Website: ulta-beauty
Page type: billing-address
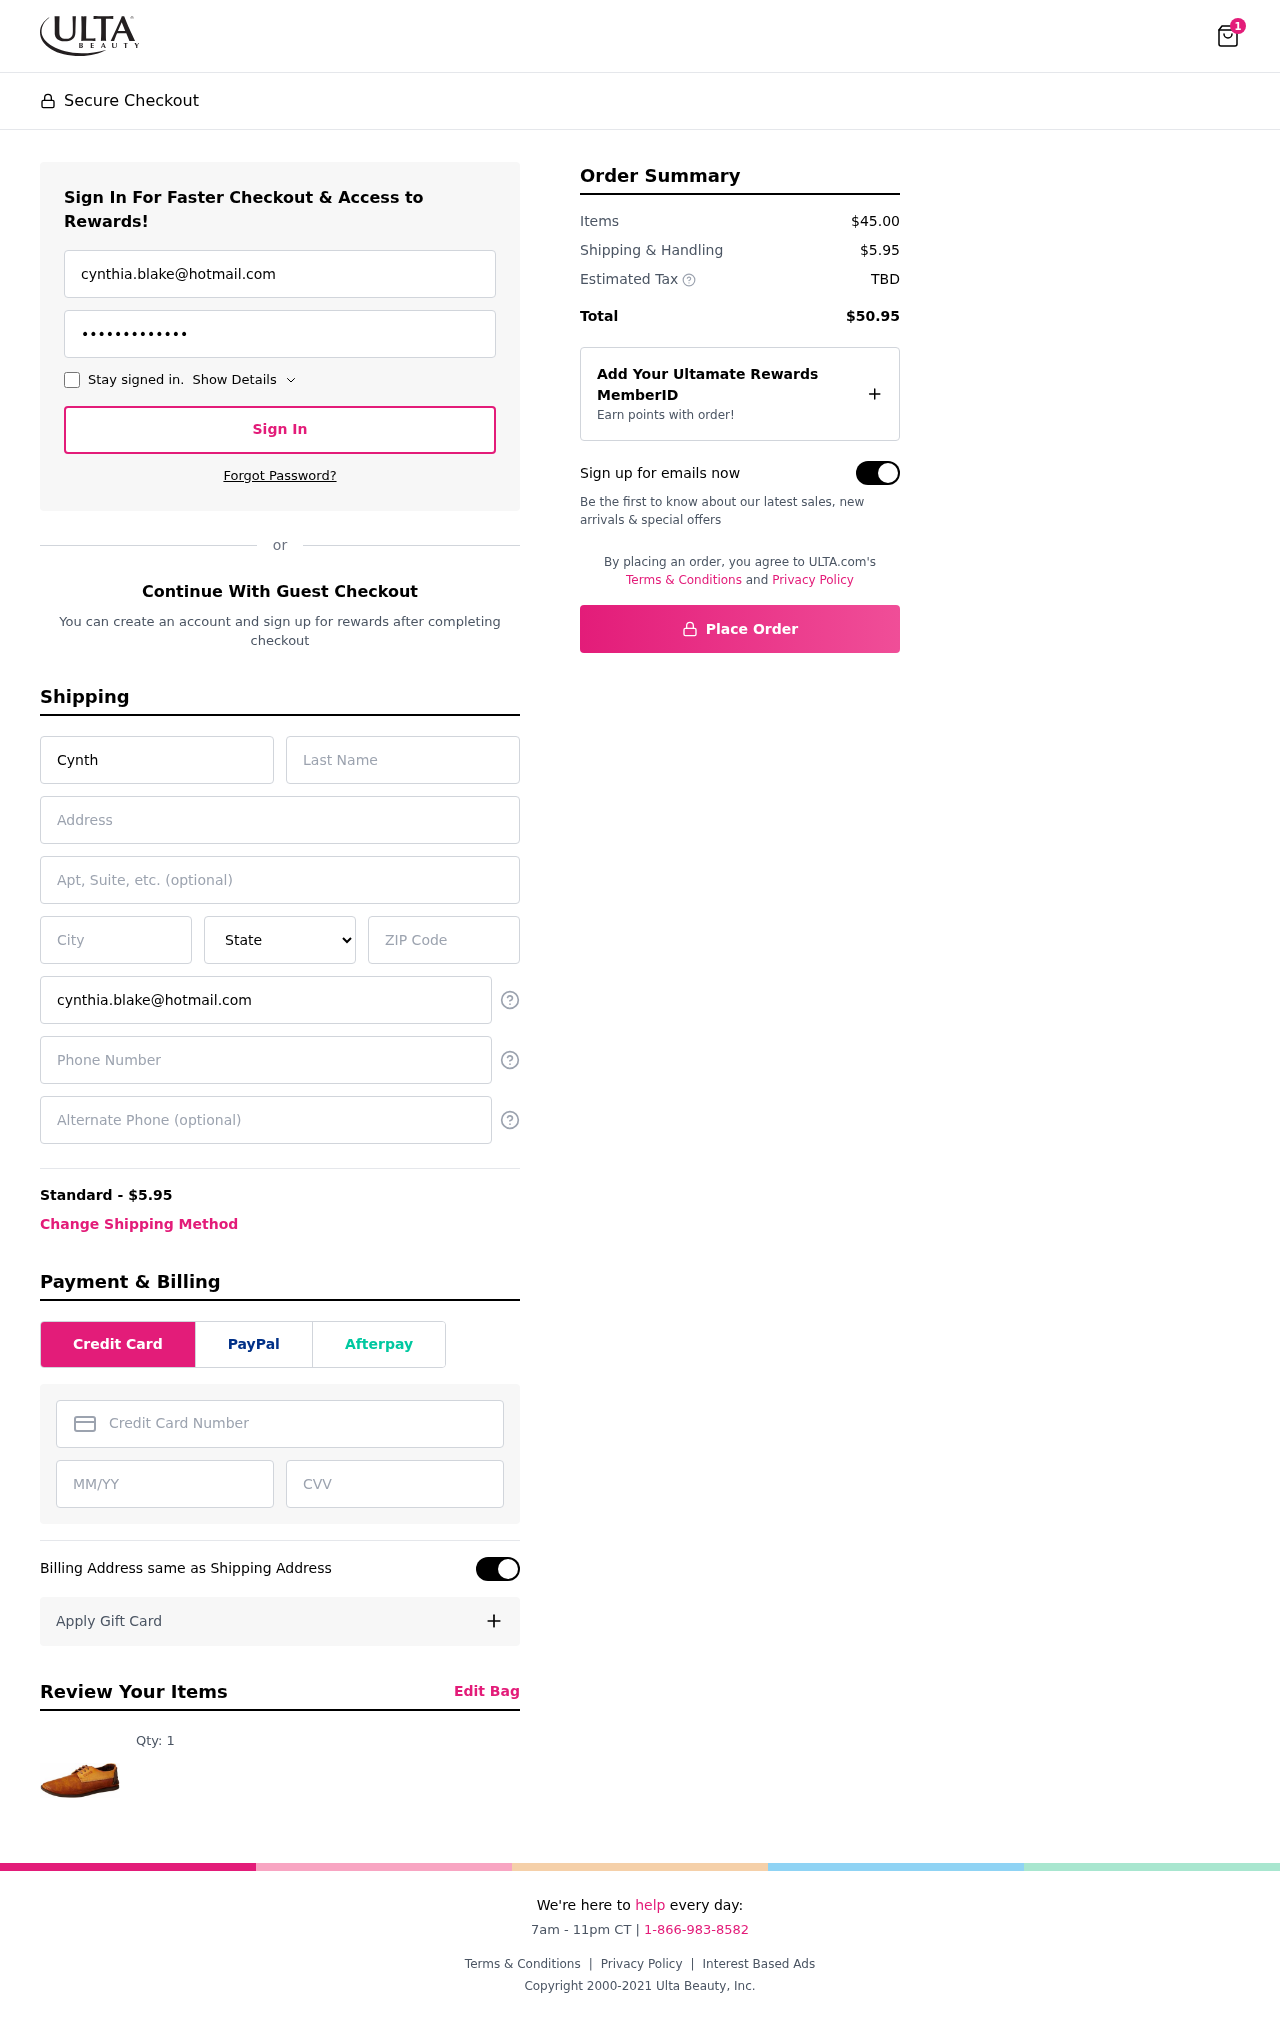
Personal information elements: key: PII_STATE
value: Louisiana
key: PII_EMAIL
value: cynthia.blake@hotmail.com
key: PII_FIRSTNAME
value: Cynthia
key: PII_LASTNAME
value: Blake
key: PII_STREET
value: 77754 Bowman Shore
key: PII_STREET2
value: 28959 Briggs Gateway
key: PII_CITY
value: West William
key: PII_POSTCODE
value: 17735
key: PII_PHONE
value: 9128044210
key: PII_CARD_NUMBER
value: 3711 0042 4970 316
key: PII_CARD_EXPIRY
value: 09/30
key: PII_CARD_CVV
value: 0150
Product elements: key: PRODUCT1_QUANTITY
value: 1
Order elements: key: ORDER_NUM_ITEMS
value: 1
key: ORDER_SHIPPING_COST
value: $5.95
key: ORDER_SUBTOTAL
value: $45.00
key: ORDER_TOTAL
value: $50.95